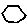
Label: hexagon